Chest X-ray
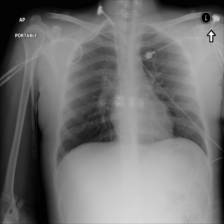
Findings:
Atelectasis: positive
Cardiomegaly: negative
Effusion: negative
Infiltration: negative
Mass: negative
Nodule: negative
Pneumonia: negative
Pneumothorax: negative
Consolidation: negative
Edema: negative
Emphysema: negative
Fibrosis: negative
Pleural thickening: negative
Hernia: negative